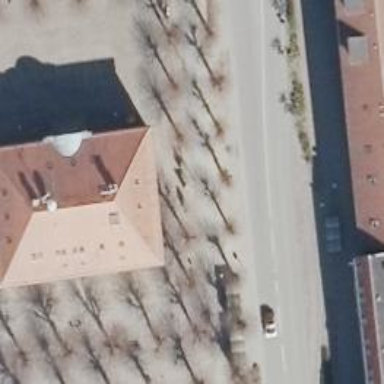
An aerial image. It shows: Town hall building.